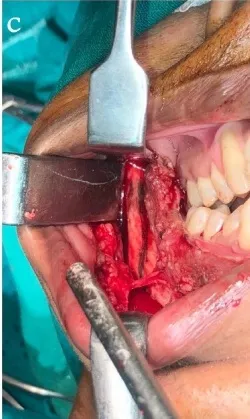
Intra-Operative Images. . C: Intra Op Orthomorphic Surgery.
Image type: medical_photograph (other_medical_photograph)